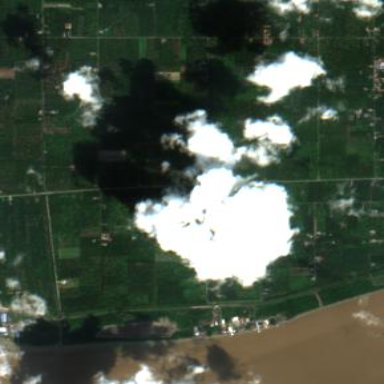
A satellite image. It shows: Orchard populated with coconut palms and oil palms.